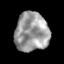
Tissue: lung
Cell type: Epithelial cells
Senescence score: 0.1251
Nuclear area (px): 1292
Mean DAPI intensity: 155.608